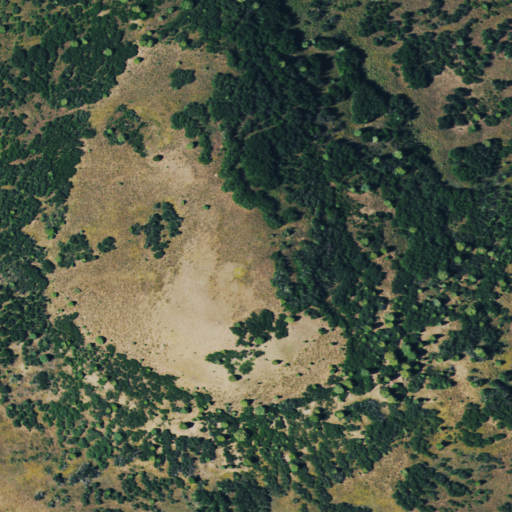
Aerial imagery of mountain in Colorado named Little Baldy containing deciduous forest, evergreen forest, grassland, shrub, and mixed forest